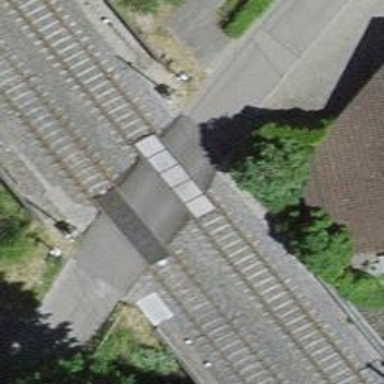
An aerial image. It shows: Level crossing at the railway with full barrier.